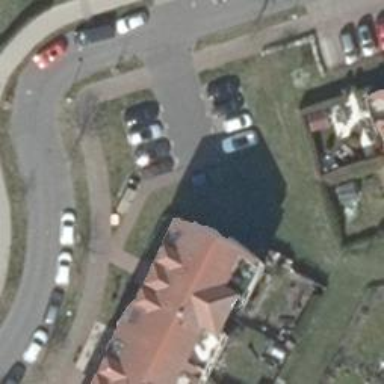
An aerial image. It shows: Sidewalk along the footway.